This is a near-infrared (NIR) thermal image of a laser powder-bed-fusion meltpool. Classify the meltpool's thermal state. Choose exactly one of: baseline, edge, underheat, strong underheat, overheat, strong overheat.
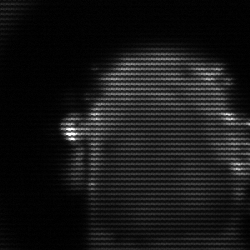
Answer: baseline